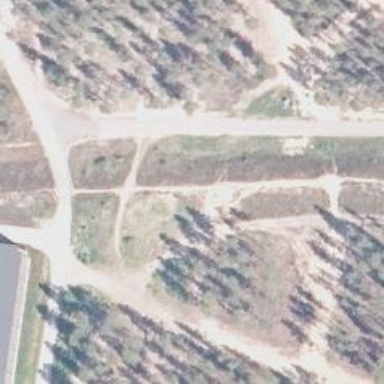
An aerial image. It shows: Disc golf basket.